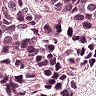
Metastatic tissue present: yes